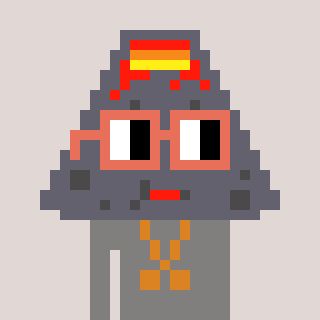
a pixel art character with square orange glasses, a volcano-shaped head and a bluegrey-colored body on a warm background